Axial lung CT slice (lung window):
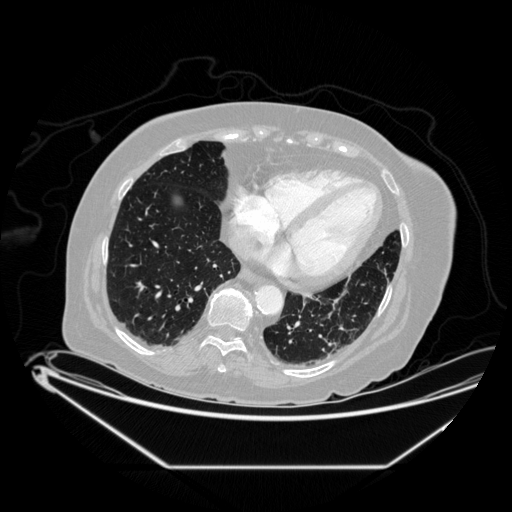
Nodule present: no